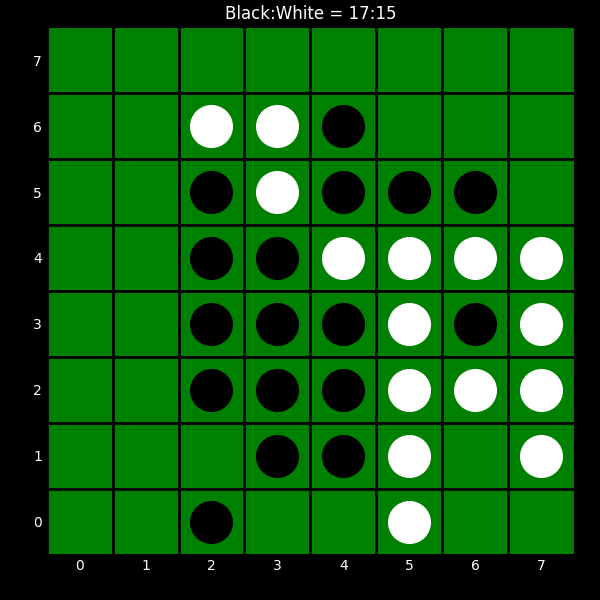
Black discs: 17
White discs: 15